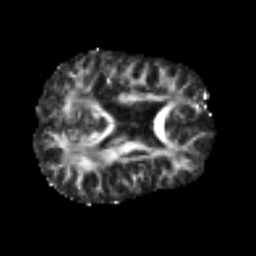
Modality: FA
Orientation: axial
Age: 40
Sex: male
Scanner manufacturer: siemens
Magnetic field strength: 3 T
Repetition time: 4.987 s
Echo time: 0.0792 s